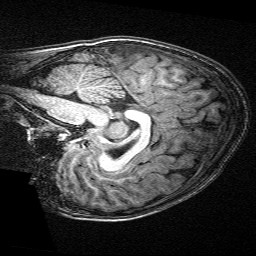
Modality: T1w
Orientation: sagittal
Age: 10
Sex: male
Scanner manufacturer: siemens
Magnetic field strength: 3 T
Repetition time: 2.3 s
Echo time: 0.00336 s